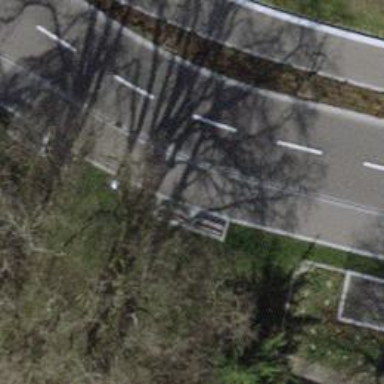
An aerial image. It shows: Asphalt path with sidewalk.